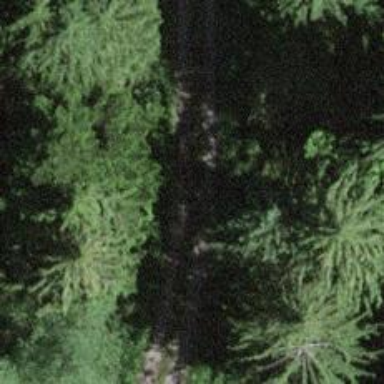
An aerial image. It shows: Track road with grade3 tracktype.